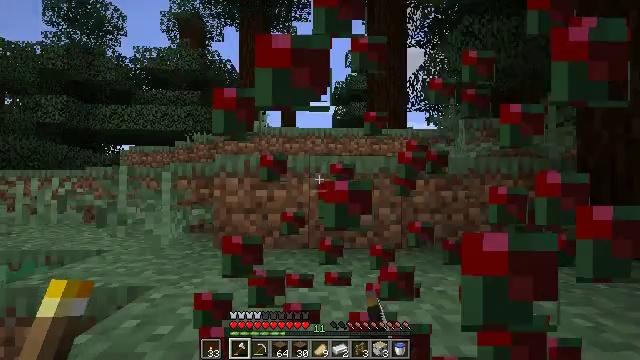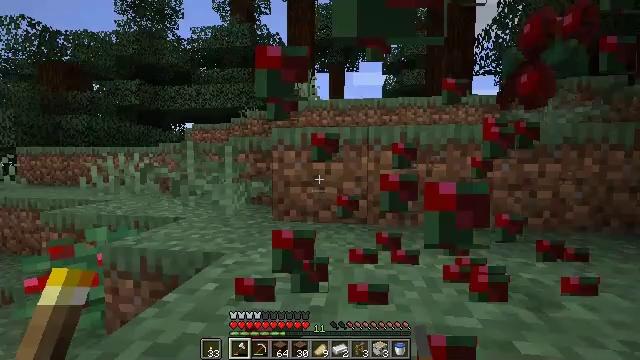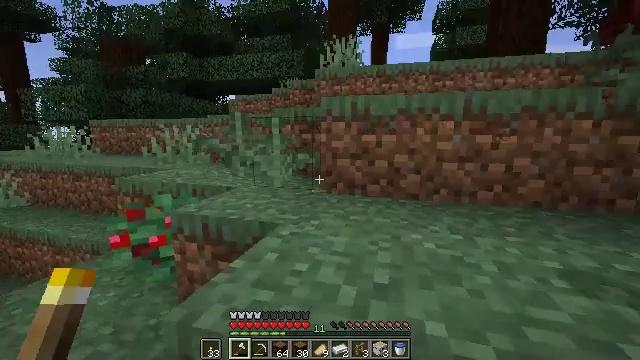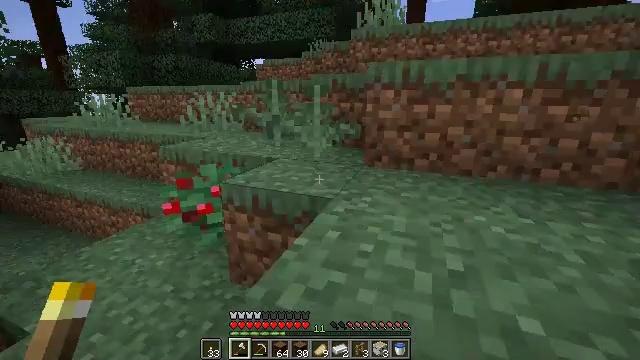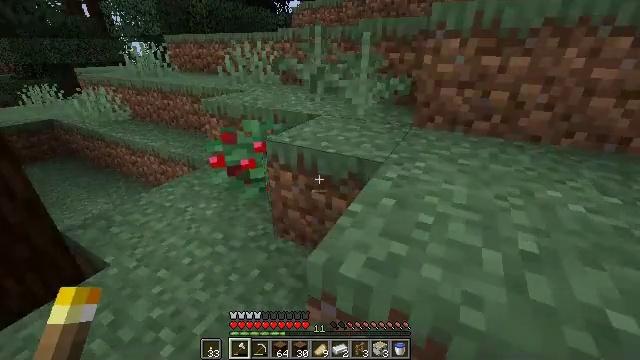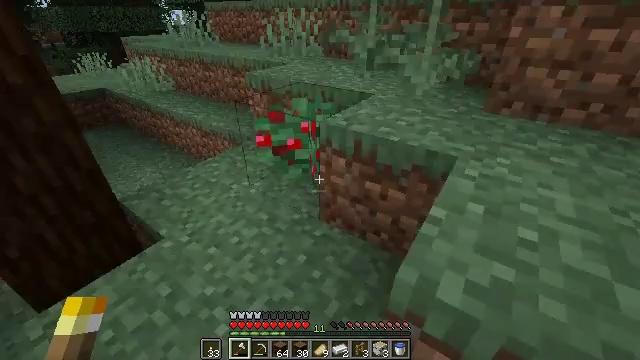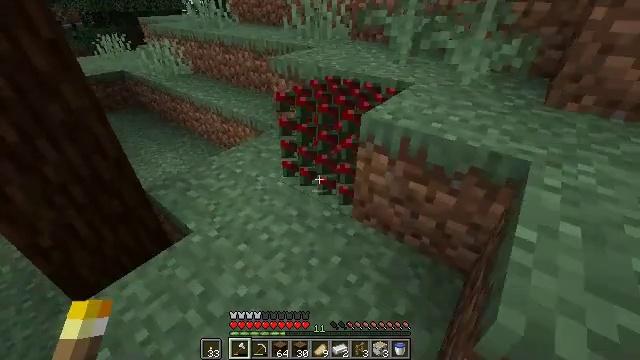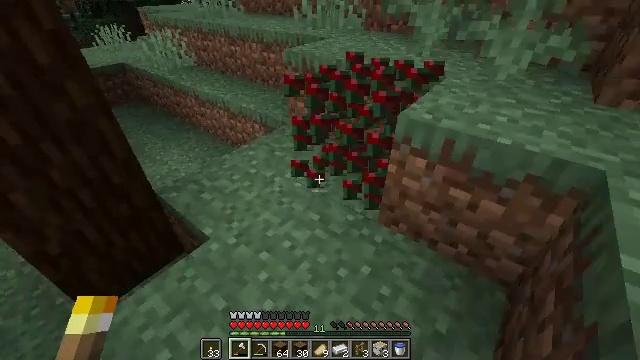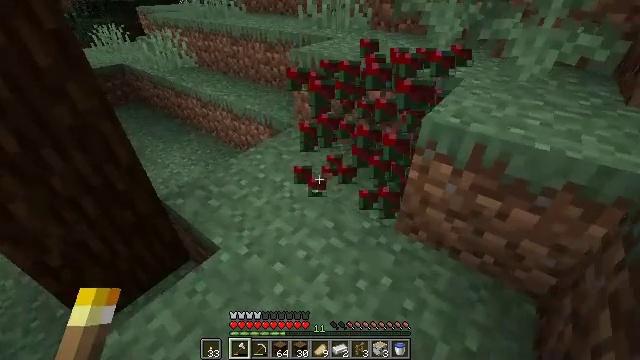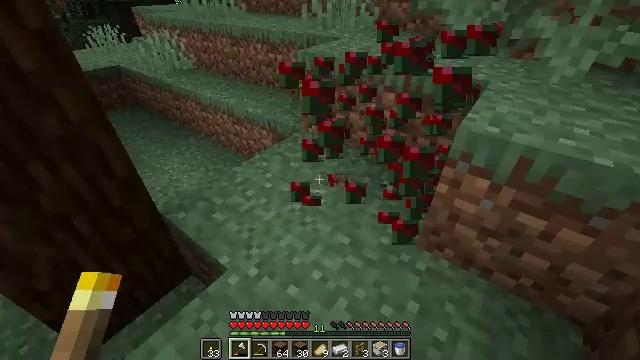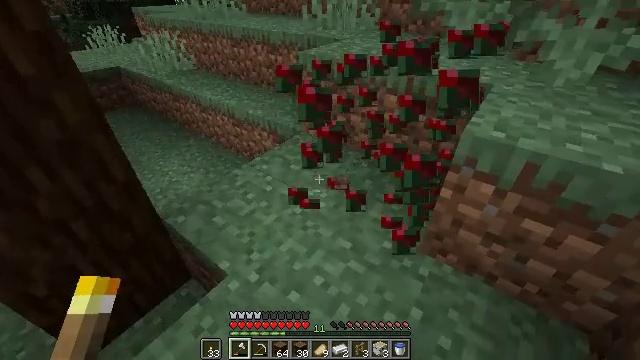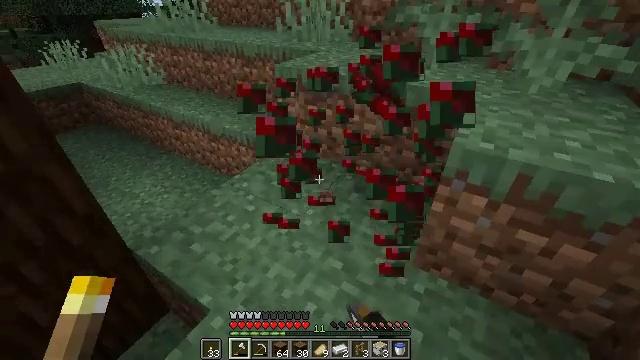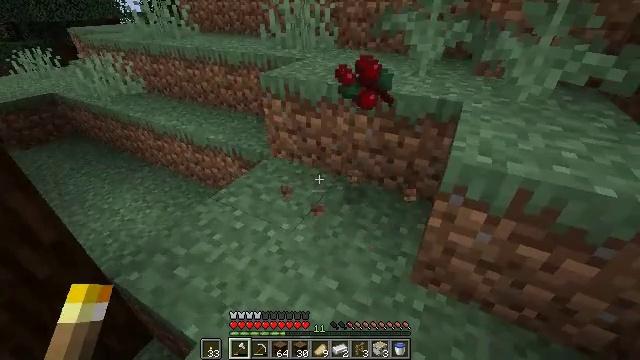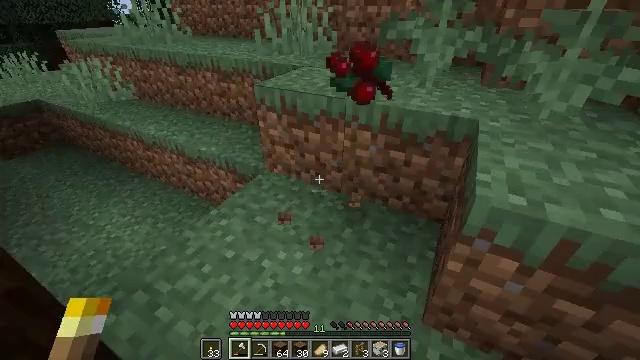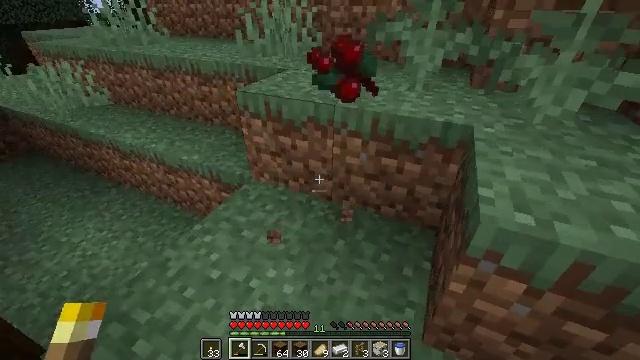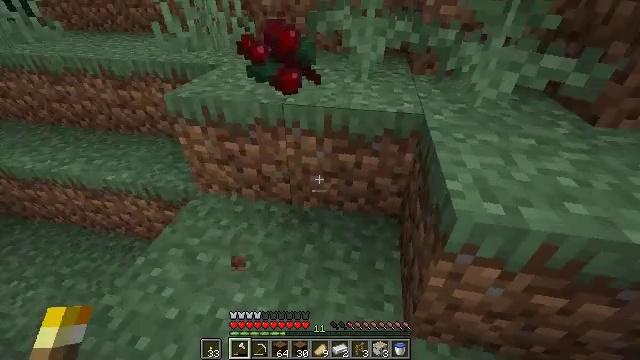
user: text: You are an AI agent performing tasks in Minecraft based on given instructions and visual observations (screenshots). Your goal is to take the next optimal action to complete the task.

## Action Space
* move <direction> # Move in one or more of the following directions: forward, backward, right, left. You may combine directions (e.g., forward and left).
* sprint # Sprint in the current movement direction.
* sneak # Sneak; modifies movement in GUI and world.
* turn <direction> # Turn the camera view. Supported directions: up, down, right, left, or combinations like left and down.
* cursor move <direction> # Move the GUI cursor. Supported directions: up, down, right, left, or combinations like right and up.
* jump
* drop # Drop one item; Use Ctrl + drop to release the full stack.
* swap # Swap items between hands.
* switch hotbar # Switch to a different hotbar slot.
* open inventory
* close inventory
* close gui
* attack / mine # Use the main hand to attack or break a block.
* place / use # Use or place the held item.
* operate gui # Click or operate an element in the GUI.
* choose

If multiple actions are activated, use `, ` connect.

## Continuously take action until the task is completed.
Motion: motion action
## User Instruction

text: Break the sweet berry bush to collect berries.
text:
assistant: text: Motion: move left, turn left and down
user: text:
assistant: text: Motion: move left, turn left and down
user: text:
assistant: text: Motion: move left, turn left and down
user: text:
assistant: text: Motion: move forward and move left, turn left and down
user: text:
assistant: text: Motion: move forward and move left, turn left and down
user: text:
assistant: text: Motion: move forward and move left, turn left and down, attack / mine
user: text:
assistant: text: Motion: move forward and move left, turn down, attack / mine
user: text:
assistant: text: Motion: move forward and move left, attack / mine
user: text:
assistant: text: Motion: move forward, attack / mine
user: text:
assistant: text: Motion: attack / mine
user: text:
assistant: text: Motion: move forward, turn right and up
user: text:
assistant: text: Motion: move forward, turn right
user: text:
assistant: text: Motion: move forward
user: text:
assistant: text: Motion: move forward and move left, turn right
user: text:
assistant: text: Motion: move forward and move left, turn right and down
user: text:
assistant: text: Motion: move forward and move left, turn right
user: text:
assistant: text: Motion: move forward and move left, turn right
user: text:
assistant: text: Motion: move forward and move left, turn right and up
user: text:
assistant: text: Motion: move forward and move left, turn right and up
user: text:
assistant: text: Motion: move forward and move left, turn right
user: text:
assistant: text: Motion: move forward, turn right and down
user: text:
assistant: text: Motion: move forward, turn right
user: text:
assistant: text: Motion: move forward, turn right, jump
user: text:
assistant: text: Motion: move forward, turn right, jump
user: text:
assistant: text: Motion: move forward, turn right and up, jump
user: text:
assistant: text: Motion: move forward, jump
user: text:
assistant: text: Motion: move forward
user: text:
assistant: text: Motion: move forward
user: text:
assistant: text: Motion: move forward
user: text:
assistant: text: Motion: move forward